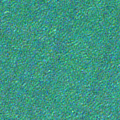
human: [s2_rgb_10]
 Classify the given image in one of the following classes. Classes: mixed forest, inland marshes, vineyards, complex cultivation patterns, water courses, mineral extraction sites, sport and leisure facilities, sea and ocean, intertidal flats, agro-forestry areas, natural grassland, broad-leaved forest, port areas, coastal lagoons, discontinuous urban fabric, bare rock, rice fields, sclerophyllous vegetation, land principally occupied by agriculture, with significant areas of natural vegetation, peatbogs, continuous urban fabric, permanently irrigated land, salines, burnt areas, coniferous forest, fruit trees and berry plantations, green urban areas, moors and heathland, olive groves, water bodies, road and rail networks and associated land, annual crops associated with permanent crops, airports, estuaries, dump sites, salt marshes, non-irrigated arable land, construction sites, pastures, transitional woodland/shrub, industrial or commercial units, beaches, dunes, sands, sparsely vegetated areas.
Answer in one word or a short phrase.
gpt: sea and ocean